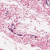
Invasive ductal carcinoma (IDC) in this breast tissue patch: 0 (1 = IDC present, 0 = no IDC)